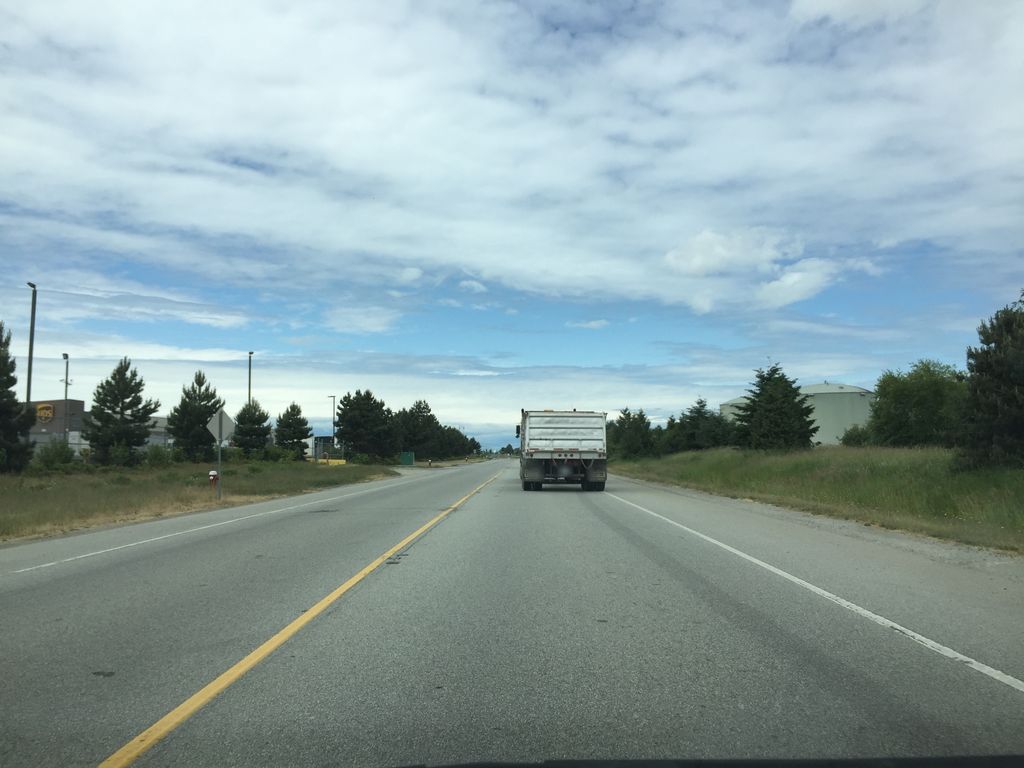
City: vancouver